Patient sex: F
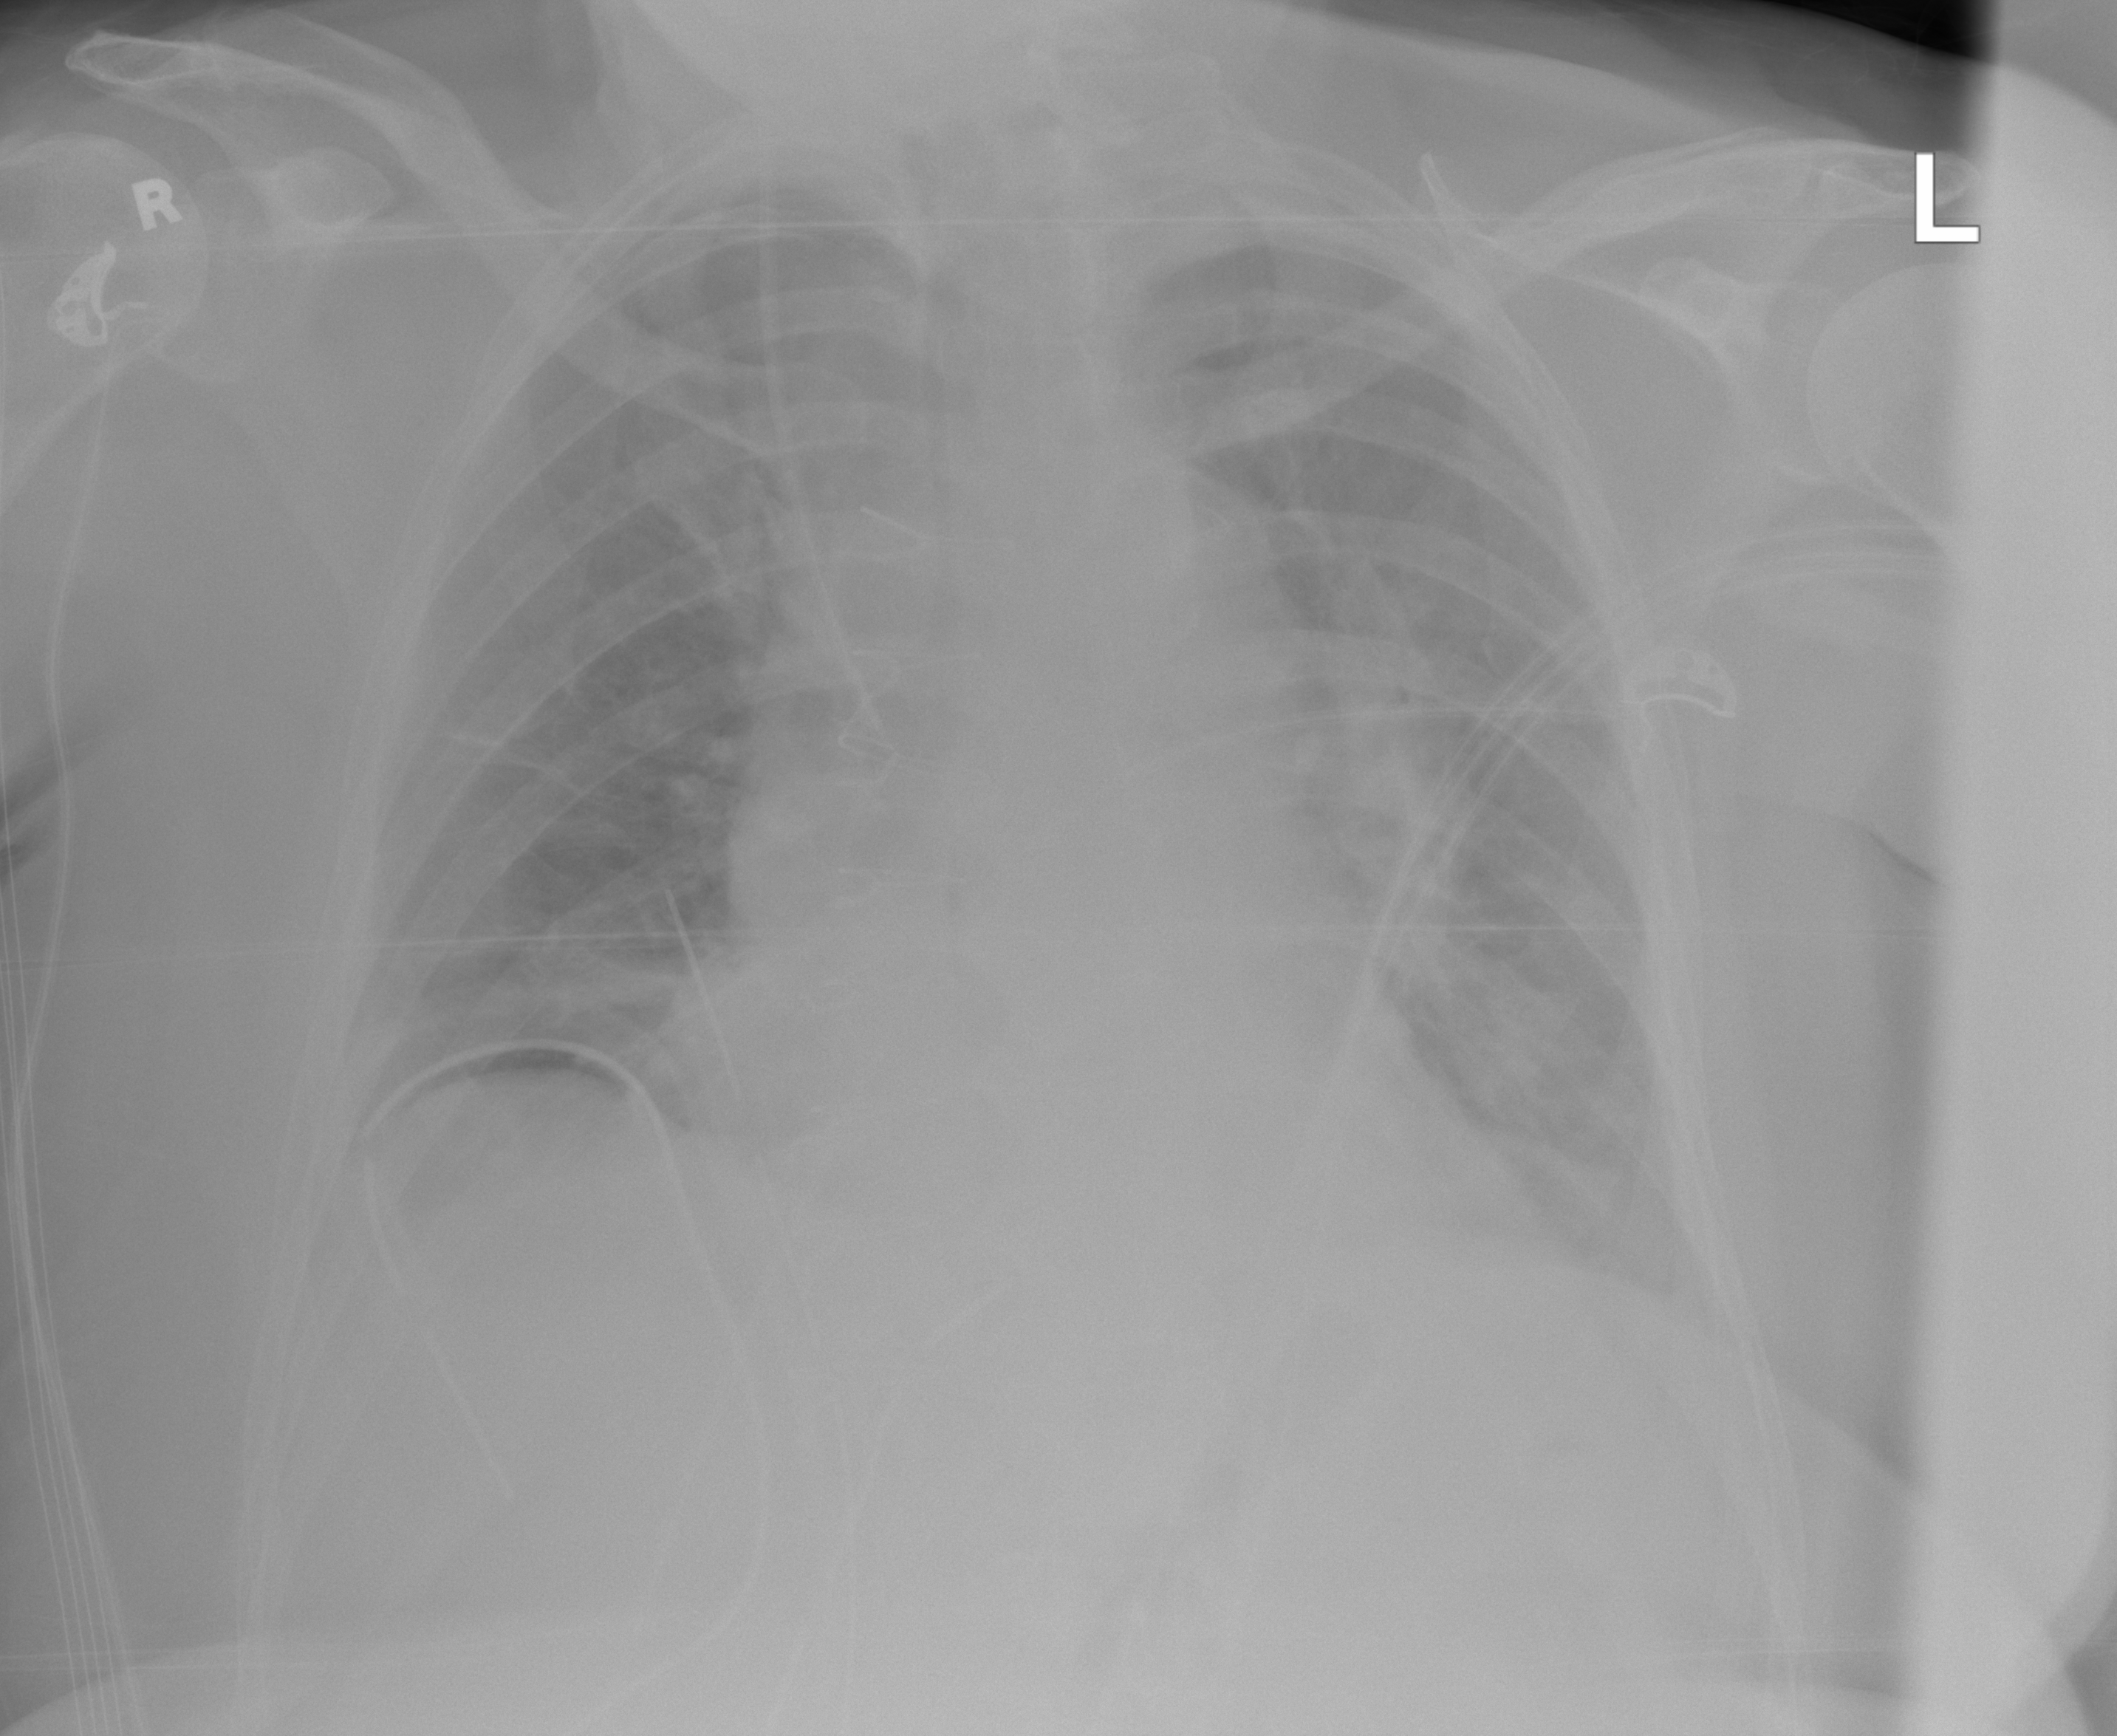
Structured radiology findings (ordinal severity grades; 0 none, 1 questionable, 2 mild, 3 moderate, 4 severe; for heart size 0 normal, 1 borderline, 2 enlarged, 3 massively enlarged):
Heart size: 2
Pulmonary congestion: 2
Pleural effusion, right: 2
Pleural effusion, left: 1
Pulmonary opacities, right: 1
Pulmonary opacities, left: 2
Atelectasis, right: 2
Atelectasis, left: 2